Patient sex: M
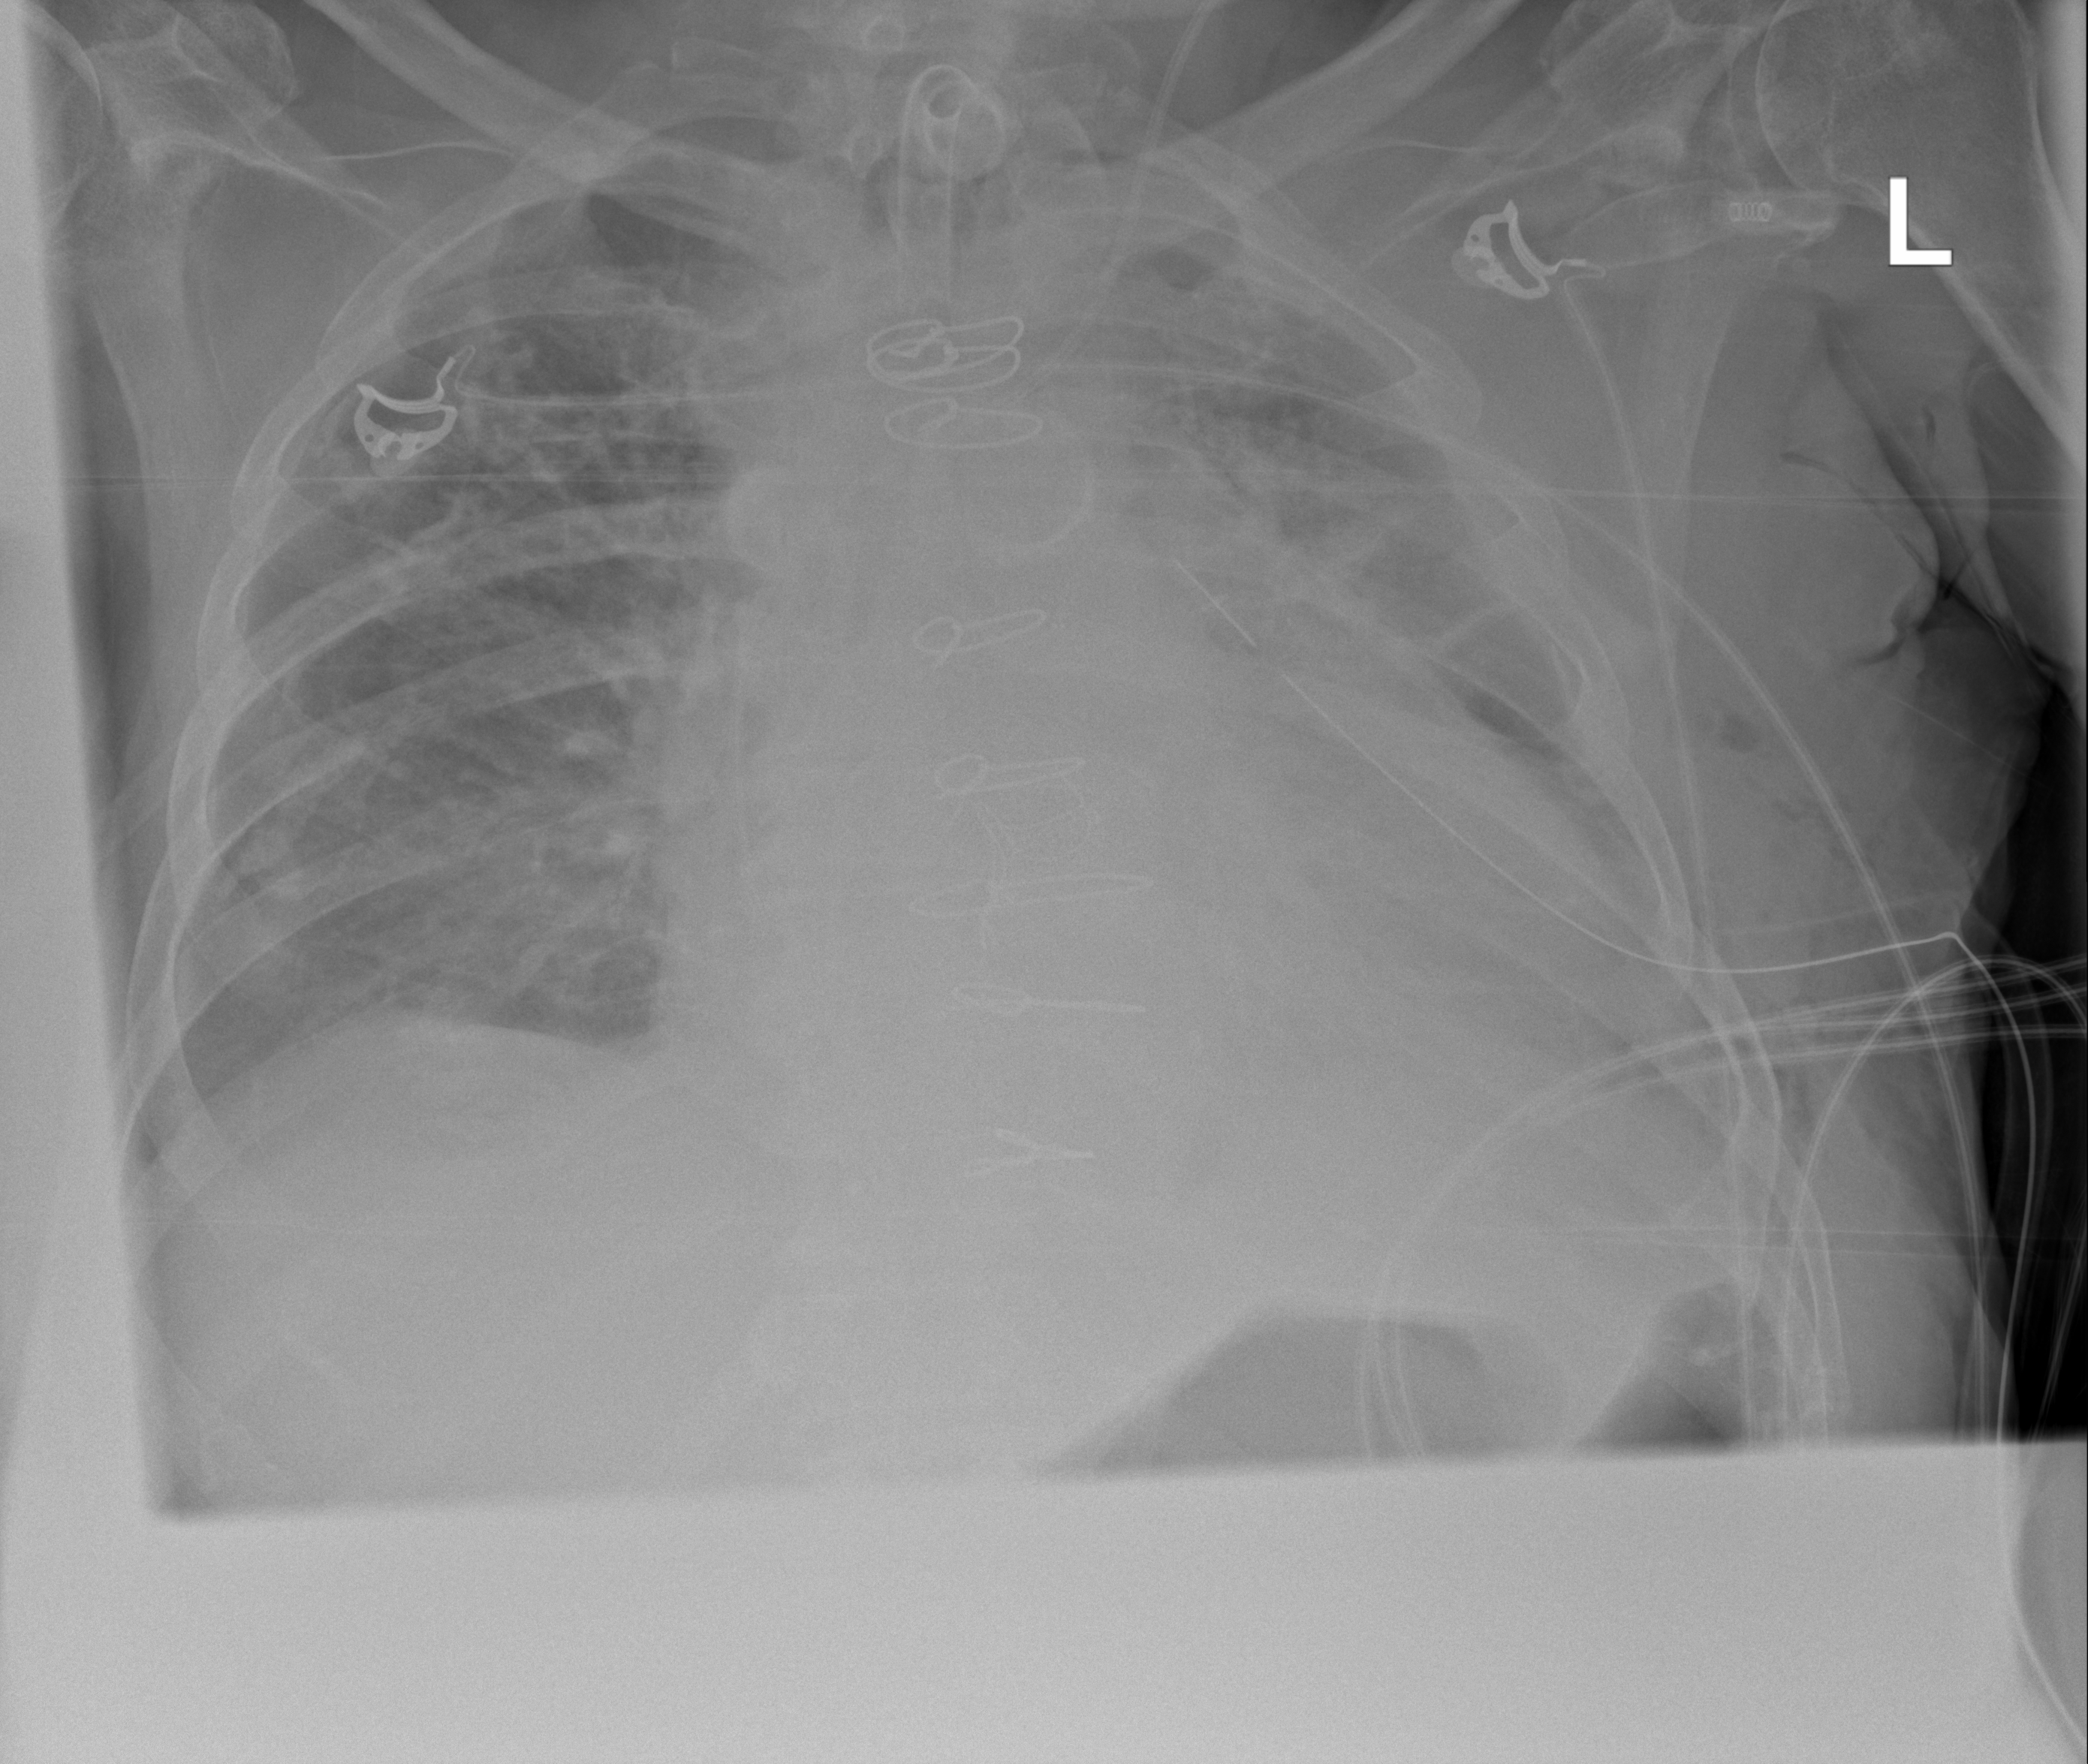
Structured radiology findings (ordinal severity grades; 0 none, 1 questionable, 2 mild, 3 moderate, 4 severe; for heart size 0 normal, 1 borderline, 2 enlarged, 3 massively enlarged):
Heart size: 2
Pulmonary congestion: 2
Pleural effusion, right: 1
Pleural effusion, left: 2
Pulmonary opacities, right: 2
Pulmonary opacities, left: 2
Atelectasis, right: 2
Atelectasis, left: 2